Interaction volume radius: 10 \u00c5
Interaction volume height: 15 \u00c5
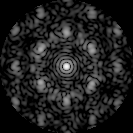
Disorder parameter: 0.5845